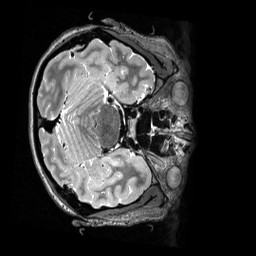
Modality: T2w
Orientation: axial
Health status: healthy
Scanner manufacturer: siemens
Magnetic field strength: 3 T
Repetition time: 3.2 s
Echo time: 0.565 s